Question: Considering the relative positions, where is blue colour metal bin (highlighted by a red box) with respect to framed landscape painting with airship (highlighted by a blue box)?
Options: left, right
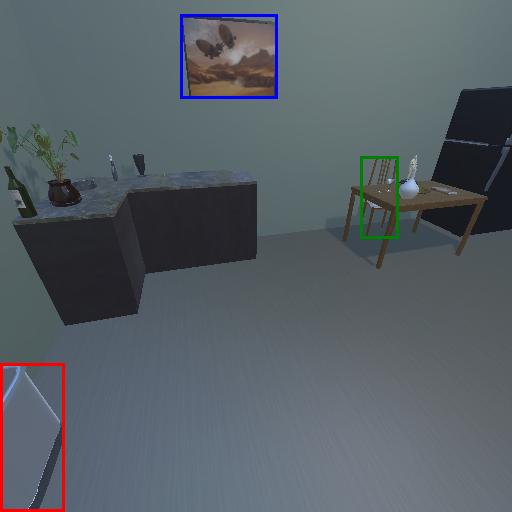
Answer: left